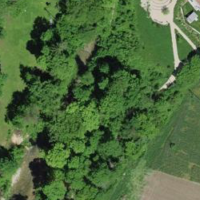
EUNIS habitat code: 41
Species observed at this site:
Allium ursinum